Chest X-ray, PA view. Patient: 61 years old, sex M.
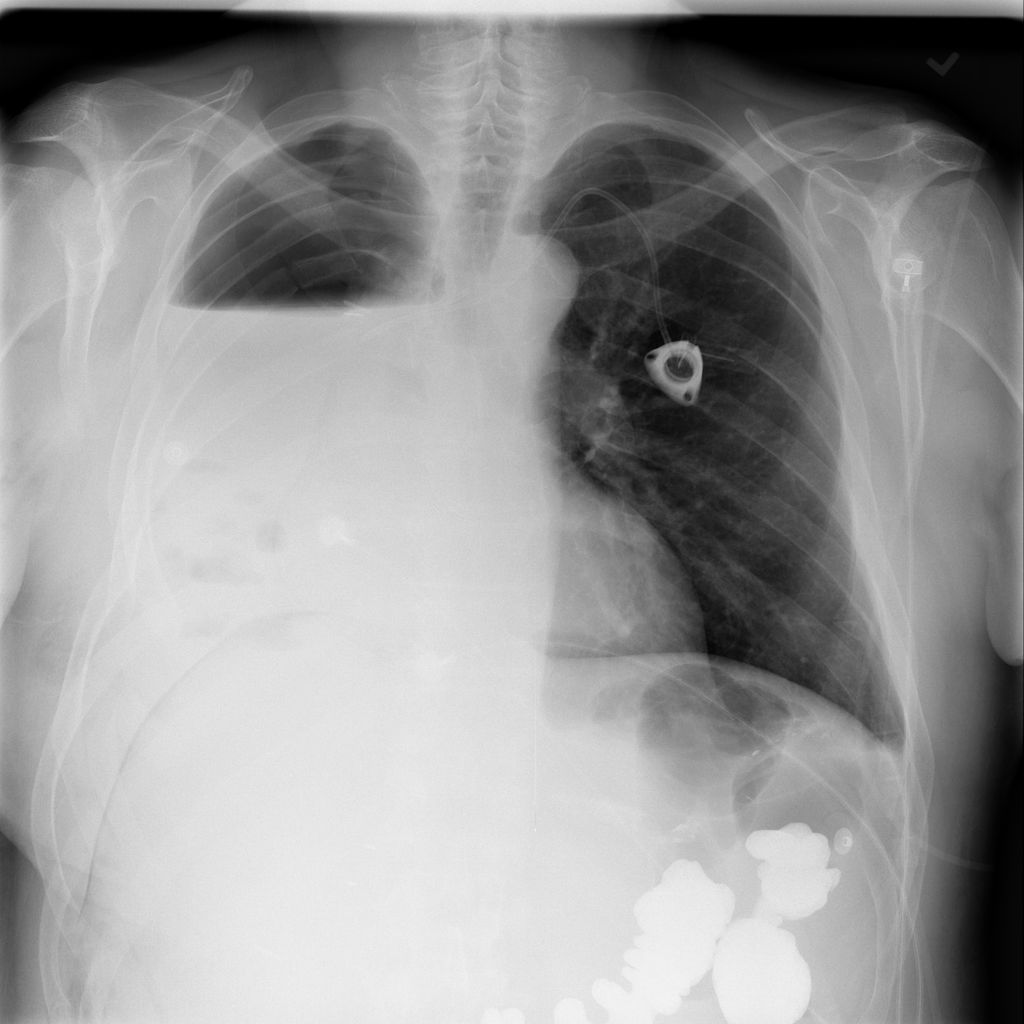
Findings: Effusion